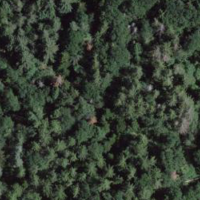
EUNIS habitat code: 41
Species observed at this site:
Melittis melissophyllum
Saponaria ocymoides